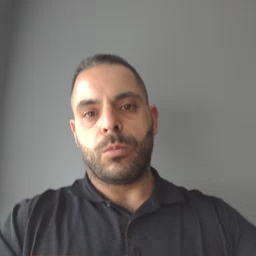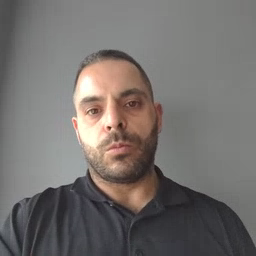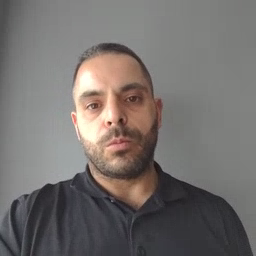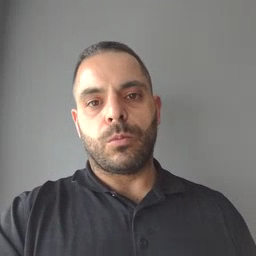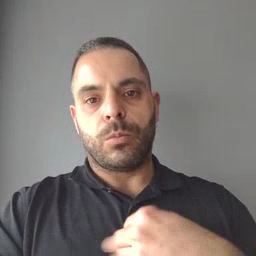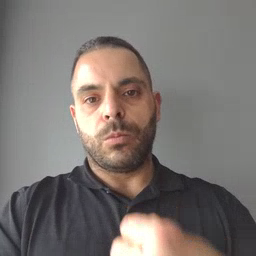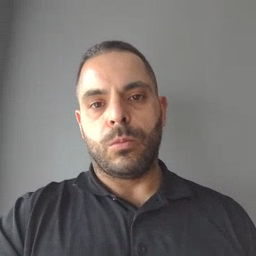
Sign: white